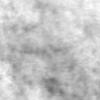
Label: no_change